Field crop: maize
Growth stage: 2
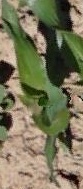
Species: maize